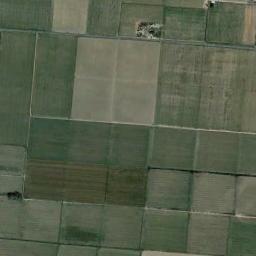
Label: rectangular_farmland